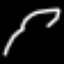
Label: leaf